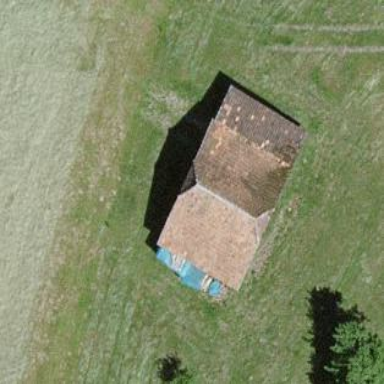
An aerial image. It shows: Rural barn.